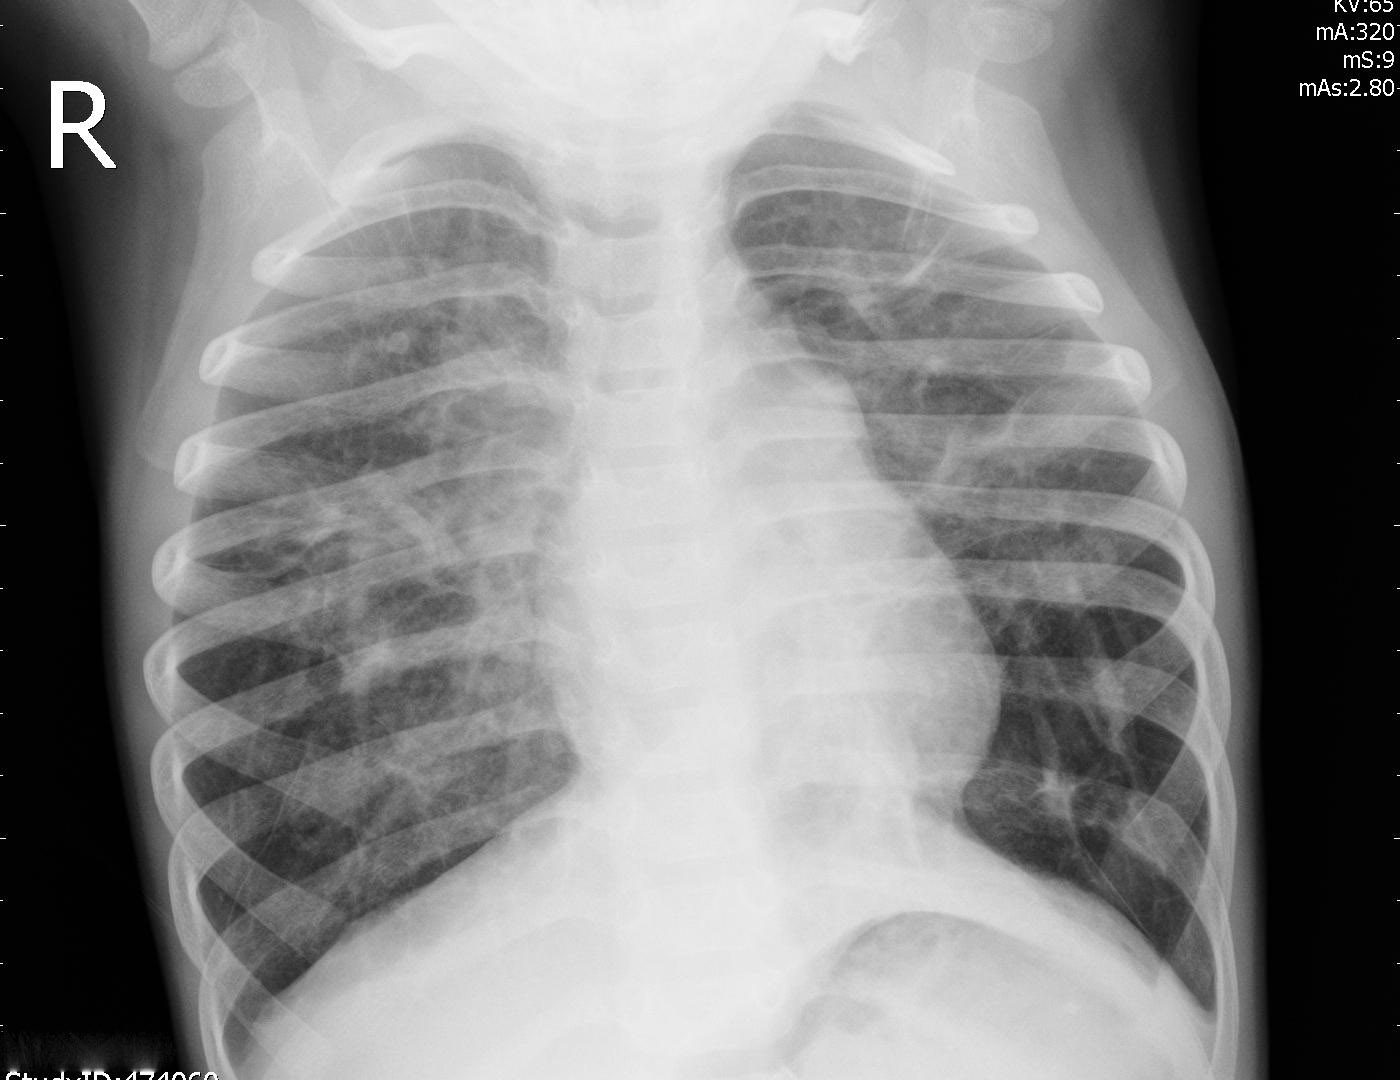
Diagnosis: PNEUMONIA